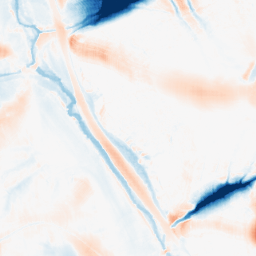
Category: morphological
Decomposition family: morphological_ellipse
Decomposition parameters: operation: average
width: 50
height: 50
Upsampling method: sinc_blackman
Upsampling parameters: scale: 4
kernel_size: 8
Upsampling scale: 4